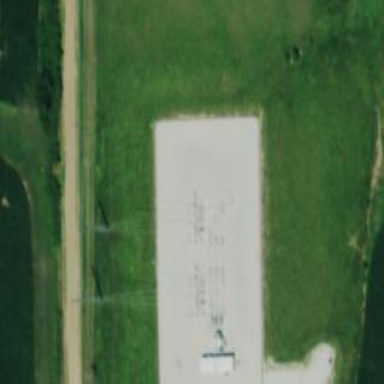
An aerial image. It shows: Distribution level power substation enclosed by fence.